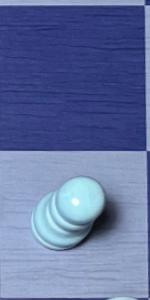
Label: Pawn_White